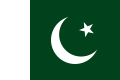
Flag of Pakistan